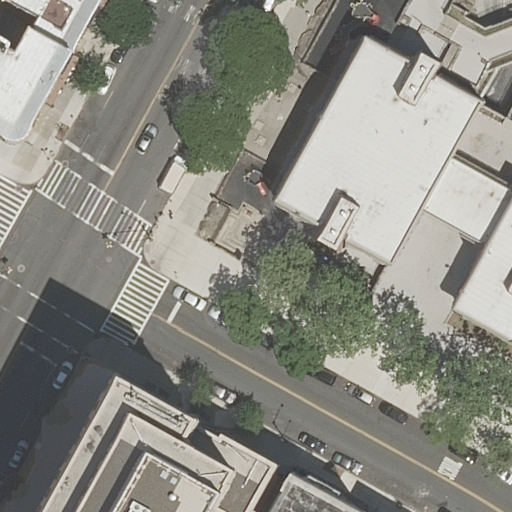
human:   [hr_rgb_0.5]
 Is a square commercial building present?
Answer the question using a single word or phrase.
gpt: no

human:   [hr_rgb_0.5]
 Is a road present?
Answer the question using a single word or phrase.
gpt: yes

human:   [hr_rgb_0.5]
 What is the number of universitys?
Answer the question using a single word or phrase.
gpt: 2

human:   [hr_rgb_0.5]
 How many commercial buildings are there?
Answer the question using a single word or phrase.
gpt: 0

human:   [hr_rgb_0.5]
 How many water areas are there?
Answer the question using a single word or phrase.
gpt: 0

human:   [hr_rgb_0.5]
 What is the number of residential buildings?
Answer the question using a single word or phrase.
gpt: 3

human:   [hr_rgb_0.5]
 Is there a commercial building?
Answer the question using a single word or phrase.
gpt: no

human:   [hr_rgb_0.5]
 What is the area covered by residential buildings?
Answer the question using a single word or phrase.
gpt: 1133m2

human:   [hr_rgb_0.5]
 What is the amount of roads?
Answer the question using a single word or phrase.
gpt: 4

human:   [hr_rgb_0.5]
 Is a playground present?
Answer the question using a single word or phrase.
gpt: yes

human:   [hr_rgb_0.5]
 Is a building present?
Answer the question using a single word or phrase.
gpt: yes

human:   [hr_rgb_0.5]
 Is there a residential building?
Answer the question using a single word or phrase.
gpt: yes

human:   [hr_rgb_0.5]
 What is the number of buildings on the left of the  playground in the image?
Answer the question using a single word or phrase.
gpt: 3

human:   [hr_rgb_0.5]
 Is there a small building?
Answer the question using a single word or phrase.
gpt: yes

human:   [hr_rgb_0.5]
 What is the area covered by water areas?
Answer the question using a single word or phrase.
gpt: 0m2

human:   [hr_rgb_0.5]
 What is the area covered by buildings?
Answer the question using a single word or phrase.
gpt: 4118m2

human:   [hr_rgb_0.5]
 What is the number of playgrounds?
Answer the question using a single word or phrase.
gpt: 1

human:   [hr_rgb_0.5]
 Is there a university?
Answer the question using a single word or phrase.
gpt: yes

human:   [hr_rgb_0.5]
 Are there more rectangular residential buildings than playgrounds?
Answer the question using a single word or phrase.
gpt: no

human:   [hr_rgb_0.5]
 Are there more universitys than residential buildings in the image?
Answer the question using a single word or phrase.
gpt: no

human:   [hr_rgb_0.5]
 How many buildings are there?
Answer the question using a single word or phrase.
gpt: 5

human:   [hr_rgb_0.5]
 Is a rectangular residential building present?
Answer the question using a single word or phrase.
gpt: yes

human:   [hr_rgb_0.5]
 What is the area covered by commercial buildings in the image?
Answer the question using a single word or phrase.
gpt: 0m2

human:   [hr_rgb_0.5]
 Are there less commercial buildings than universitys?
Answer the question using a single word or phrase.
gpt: yes

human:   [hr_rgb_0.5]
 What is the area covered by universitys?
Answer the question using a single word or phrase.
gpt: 19648m2

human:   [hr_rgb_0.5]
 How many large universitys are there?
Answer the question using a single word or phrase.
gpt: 2

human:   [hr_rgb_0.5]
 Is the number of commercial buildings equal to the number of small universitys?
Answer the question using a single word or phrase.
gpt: yes

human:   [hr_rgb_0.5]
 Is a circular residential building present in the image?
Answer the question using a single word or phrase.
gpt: no

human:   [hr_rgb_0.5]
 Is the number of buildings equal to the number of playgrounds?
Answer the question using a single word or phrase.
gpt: no

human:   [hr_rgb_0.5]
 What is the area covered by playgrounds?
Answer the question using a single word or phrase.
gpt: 83m2

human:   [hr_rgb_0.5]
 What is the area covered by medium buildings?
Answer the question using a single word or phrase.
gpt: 167m2

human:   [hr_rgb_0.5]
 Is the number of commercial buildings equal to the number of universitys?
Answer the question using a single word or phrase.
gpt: no

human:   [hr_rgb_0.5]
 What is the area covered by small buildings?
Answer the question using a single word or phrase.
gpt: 100m2

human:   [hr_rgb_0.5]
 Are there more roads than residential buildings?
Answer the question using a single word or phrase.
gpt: yes

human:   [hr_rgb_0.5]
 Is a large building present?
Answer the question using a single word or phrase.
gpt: yes

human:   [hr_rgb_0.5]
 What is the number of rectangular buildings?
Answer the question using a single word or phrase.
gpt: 2

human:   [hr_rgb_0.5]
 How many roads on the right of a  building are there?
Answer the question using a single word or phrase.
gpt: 4

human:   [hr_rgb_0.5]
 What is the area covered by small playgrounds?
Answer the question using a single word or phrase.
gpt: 83m2

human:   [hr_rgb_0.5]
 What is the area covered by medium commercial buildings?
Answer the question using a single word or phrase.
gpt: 0m2

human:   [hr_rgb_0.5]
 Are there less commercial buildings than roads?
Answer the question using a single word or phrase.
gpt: yes

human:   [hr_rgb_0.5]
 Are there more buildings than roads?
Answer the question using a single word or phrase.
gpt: yes

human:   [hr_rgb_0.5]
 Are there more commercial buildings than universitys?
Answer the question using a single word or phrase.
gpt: no

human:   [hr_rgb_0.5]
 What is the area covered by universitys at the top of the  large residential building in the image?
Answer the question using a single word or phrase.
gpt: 0m2

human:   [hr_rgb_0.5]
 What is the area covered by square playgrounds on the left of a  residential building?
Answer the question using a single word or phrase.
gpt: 0m2

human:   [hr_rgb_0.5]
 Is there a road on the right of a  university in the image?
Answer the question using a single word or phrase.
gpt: yes

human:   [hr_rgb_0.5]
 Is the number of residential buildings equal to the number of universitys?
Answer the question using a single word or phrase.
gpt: no

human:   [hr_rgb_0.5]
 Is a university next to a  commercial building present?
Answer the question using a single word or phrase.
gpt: no

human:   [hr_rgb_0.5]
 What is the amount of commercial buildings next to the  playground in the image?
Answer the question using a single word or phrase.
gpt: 0

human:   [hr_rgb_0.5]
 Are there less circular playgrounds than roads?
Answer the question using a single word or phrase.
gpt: yes

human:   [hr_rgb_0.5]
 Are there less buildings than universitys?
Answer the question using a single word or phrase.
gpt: no

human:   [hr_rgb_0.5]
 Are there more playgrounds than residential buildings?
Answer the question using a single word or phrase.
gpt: no

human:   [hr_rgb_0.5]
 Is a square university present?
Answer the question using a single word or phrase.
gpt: no

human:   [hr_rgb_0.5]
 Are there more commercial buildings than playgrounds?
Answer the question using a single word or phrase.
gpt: no

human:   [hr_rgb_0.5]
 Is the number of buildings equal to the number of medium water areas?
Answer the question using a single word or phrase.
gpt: no

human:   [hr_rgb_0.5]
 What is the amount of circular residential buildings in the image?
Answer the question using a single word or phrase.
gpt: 0

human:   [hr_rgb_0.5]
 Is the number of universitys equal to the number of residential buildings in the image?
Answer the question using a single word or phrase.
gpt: no

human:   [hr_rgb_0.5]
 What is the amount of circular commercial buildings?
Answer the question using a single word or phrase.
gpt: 0

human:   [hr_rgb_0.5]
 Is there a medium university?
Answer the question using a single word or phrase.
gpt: no

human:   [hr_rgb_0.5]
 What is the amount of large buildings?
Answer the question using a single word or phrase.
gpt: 2

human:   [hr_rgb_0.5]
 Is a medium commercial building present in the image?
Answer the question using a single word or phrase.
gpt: no

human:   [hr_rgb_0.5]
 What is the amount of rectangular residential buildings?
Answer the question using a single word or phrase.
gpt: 1

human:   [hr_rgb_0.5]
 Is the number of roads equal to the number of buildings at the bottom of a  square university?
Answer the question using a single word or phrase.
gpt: no

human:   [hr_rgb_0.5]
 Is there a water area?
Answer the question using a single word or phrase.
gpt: no

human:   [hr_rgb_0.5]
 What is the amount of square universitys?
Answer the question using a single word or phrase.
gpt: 0